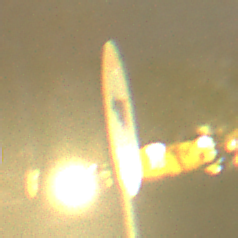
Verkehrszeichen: VerbotViehtrieb
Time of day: Night
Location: Outdoor (Suburban)
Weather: Clear
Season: NotSpecified
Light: Artificial